Question: In Titanium Alloy, I'm looking to animate a View from a height of 0, to a height of "auto" or 'Ti.UI.SIZE'. The View contains a Label, which has a varying amount of text in it that can span over several lines, so I need the View to animate to the height that it needs just to show the Label within. The idea is that you click a button and it animates the View and text to slide open. Similar to the jQuery slideDown animation seen a lot on the web.

The problem I'm having is that if I try to animate to a height of "auto" or 'Ti.UI.SIZE', the animation doesn't seem to happen at all. Animating to a fixed height works, but I need it to be flexible to contents of the view.
'''
<Button id="toggleBrandInfoBtn" onClick="toggleBrandInfo" title="Show Text" />
<View id="brandInfo" layout="vertical" height="0">
<Label id="brandInfoLabel" text="Lorem ipsum dolor sit amet, consectetur adipiscing elit. Donec a diam lectus. Sed sit amet ipsum mauris. Maecenas congue ligula ac quam viverra nec consectetur ante hendrerit. Donec et mollis dolor."></Label>
</View>
'''
'''
$.brandInfo.anchorPoint = {x:0, y:0};
$.toggleBrandInfoBtn.addEventListener("click", function () {
$.brandInfo.animate({
anchorPoint: {x:1, y:1},
top: 0,
height: Ti.UI.SIZE,
duration: 1000
});
});
'''
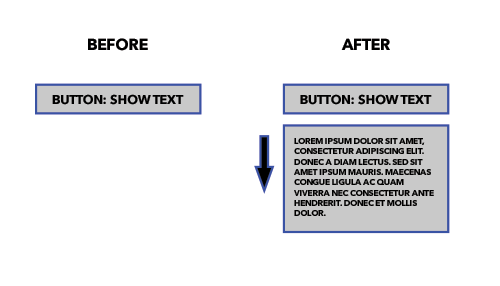
Answer: As of SDK 3.3.0 this is not possible.
One way around the problem might be to start with brandInfo visible=false and height Ti.UI.SIZE
From that get the view height required for the content and store.
Then as part of your animation sequence set the height to zero, make visible = true and then do the animation to the pre-calculated height stored earlier.